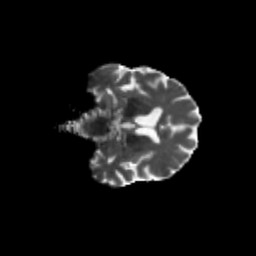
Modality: T2w
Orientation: coronal
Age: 73
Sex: male
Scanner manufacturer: siemens
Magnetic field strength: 3 T
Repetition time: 4.71 s
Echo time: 0.0906 s